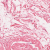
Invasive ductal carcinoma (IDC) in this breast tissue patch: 0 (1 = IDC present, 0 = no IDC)